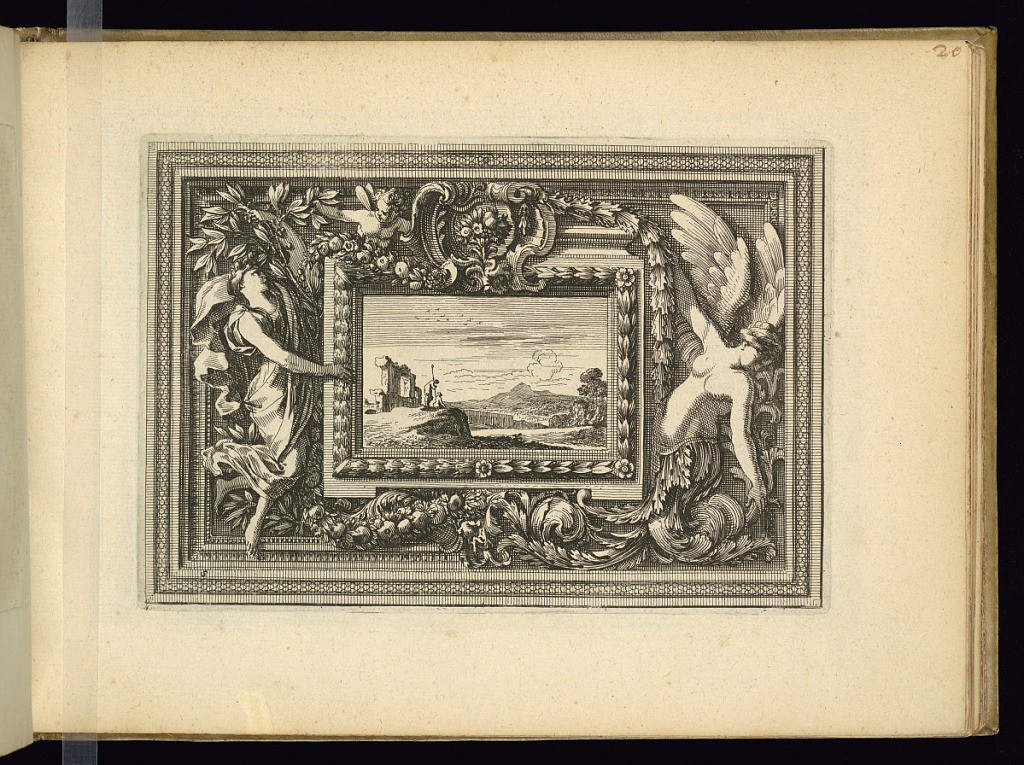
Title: Two Half Panel Designs with a Landscape
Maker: Jean Le Pautre, French, 1618–1682
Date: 1654
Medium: Etching on laid paper
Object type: Print
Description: Two half panel designs with a rectangular landscape in the center featuring two figures and ruins framed by a cartouche, scrolling leaves, festoons of leaves and fruit, female figures, putto, foliate branches, fruit, acanthus leaves, and fish scale pattern molding.